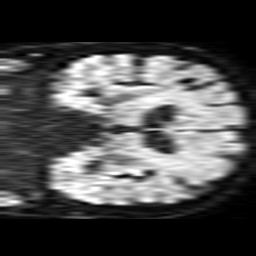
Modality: TRACE
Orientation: coronal
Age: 85
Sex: male
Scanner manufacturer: philips
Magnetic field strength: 1.5 T
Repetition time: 3.538 s
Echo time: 0.09411 s